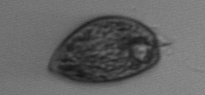
Label: Prorocentrum_micans